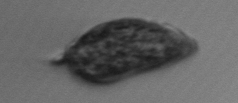
Label: Prorocentrum_micans